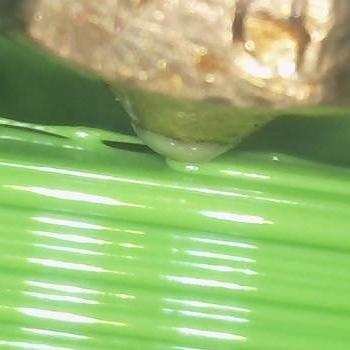
Flow rate: 133%